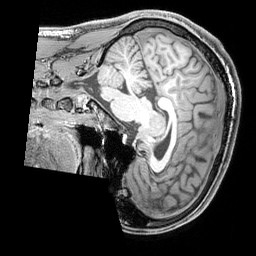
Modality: T1w
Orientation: sagittal
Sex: male
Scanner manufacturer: siemens
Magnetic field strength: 3 T
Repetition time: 2.3 s
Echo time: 0.00226 s